Field crop: maize
Growth stage: 2
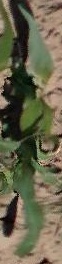
Species: maize